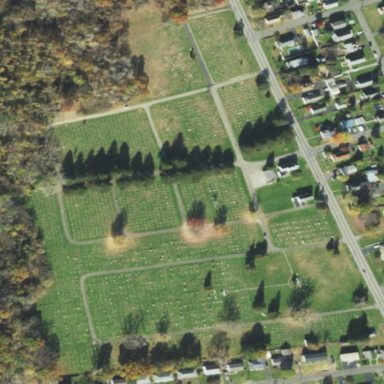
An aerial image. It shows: Cemetery.